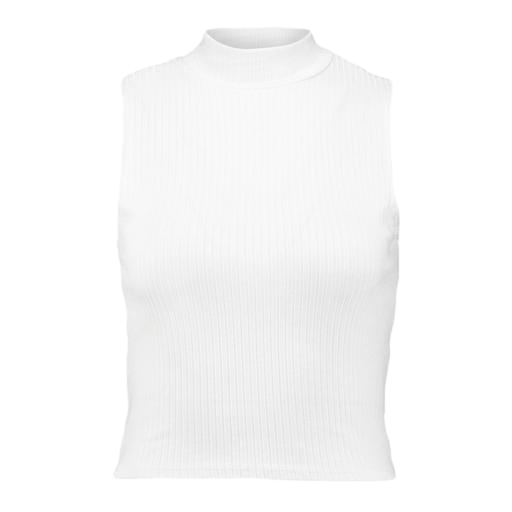
white mockneck tank top, white sleeveless turtleneck top, white sleeveless turtleneck, white background